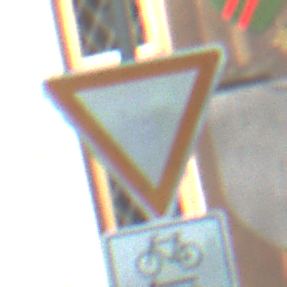
Verkehrszeichen: VorfahrtGewaehren
Zusatzzeichen unten: RichtungsangabeDurchPfeile9
Umgebung: Outdoor, Urban
Tageszeit: MorningAfternoon
Wetter: PartlyCloudy
Licht: Natural
Jahreszeit: NotSpecified
Kontrast: LowContrast